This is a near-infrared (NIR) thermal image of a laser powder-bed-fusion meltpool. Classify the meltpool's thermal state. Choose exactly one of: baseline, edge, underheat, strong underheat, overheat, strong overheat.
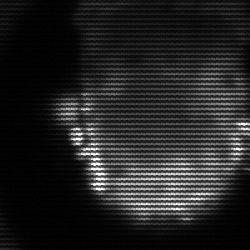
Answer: baseline